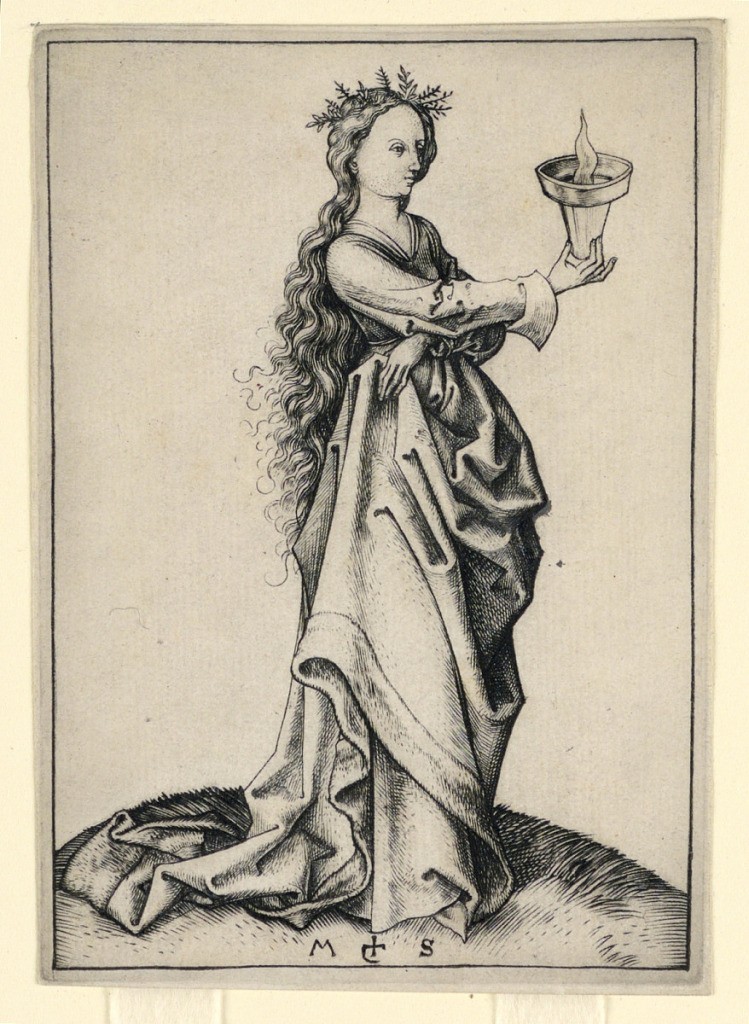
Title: The Third Wise Virgin
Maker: Martin Schongauer, German, 1450–1491
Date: ca. 1490
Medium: Engraving on off-white laid paper
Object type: Print
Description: Vertical rectangle. The Virgin is standing almost in a full side view towards right on a grass-covered hill. She holds in her right hand the lamp; with her left she lifts her dress.